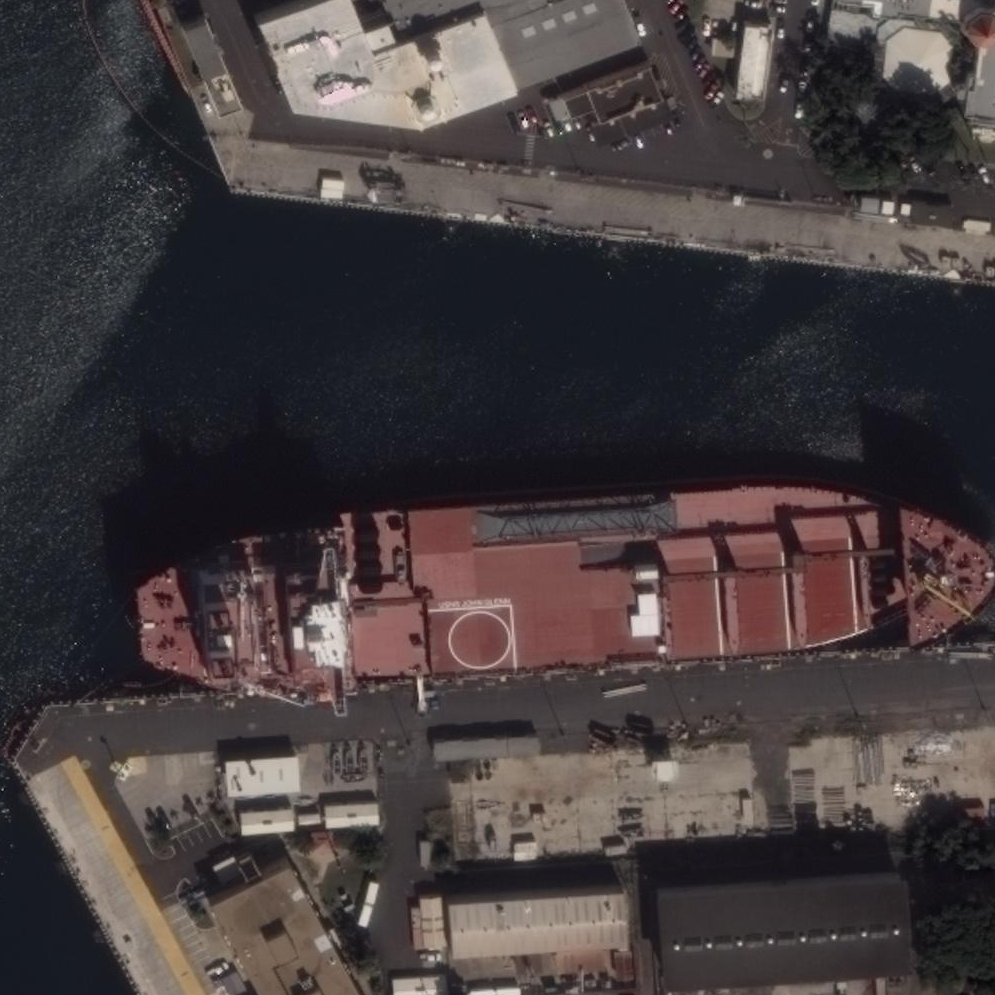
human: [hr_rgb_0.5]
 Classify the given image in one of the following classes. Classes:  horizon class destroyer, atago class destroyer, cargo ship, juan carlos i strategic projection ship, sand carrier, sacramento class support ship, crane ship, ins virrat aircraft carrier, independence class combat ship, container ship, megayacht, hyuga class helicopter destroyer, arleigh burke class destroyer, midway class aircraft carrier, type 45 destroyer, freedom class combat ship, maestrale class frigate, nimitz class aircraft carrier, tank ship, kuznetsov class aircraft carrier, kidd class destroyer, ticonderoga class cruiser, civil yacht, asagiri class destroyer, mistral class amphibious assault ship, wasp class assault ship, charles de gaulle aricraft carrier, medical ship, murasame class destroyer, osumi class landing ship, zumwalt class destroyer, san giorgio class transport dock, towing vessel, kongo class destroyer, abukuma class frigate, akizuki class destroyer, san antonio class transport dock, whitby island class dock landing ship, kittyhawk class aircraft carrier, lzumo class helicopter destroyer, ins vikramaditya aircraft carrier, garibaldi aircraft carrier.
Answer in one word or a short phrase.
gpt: Cargo ship